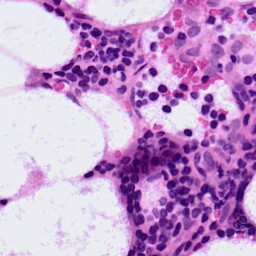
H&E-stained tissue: LymphNode